Question: Count the number of objects in the diagram.
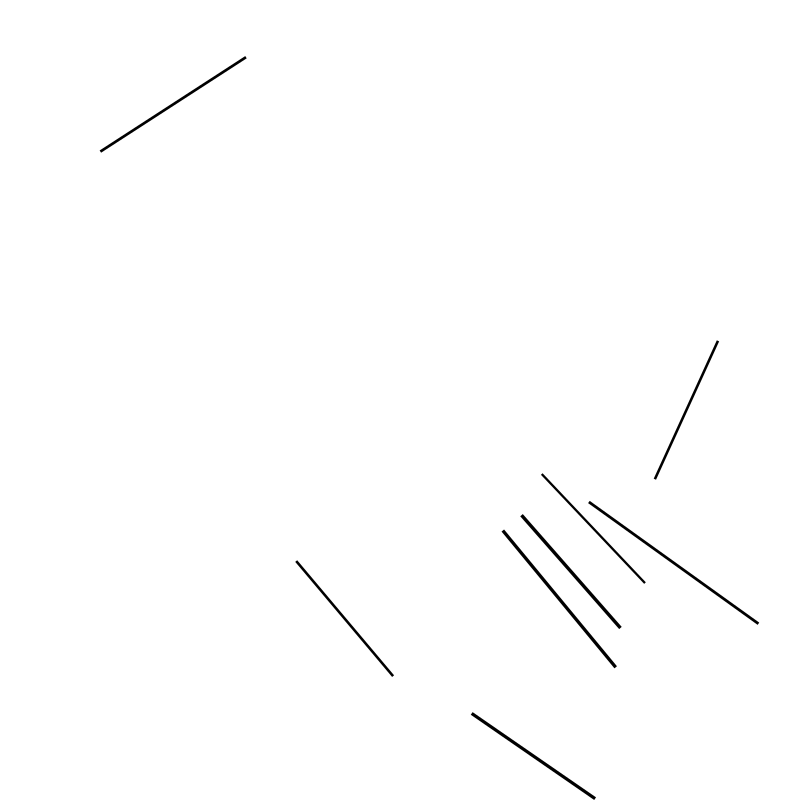
Answer: 8